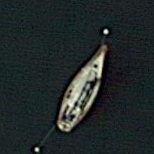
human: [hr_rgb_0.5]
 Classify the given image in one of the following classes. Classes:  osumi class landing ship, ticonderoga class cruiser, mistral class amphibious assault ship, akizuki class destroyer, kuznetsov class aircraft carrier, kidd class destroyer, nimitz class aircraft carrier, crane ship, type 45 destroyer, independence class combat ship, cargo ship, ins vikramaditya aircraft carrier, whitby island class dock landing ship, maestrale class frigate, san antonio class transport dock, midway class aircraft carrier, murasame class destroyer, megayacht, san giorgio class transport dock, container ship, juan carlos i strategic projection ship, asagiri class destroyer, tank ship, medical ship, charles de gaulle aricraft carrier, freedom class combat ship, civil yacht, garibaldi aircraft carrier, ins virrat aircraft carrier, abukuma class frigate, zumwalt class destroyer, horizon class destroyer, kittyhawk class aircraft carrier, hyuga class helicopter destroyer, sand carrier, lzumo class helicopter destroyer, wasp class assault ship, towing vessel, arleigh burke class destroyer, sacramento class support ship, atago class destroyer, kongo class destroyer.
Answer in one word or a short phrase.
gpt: Civil yacht